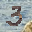
Label: 3